Question: I am dinamically generating a layout which requires to use relative sizes, the only way I found to do it without using an external Java layout library is GridBagLayout's weightx and weighty.
At this point it has been working exactly as I need with one small exception. When I have one column containing two JPanels with a space distribution of 66.6% and 33.3% respectively and then another column with 3 JPanels using 33.3% of the space each one of them, the 33.3% of the first column is not the same as the 33.3% of the second. I need them to be perfectly aligned.
Unfortunately this is my first post and I am not able to post any pictures, I hope I won't get in trouble for doing the following:

I think I know what the problem is, inside of each JPanel I have one JLabel and since weightx and weighty's definition is "Weights are used to determine how to distribute " I guess the difference between the two 33.3%s is the fact that the second column contains one extra JLabel.
In <URL> StanislavL says that the "container asks children for their preferred size", so, I am wondering if the solution is to override JLabel's getPreferredSize method.
I am not sure how "dirty" would be to do that, I would appreciate a lot your suggestions to solve this problem.
Thanks in advance!
Diego
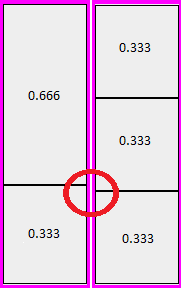
Answer: > I am wondering if the solution is to override JLabel's getPreferredSize method.
try it, except I would override the panels getPreferredSize() method, since it the the panels size that will adjust as the frame grows/shrinks.
> I am not sure how "dirty" would be to do that
overriding is preferred to using the setPreferredSize() method.
> the only way I found to do it without using an external Java layout library
Why not use an external library if it make the code easier to use and understand? <URL> was specifically designed for this purpose so you don't have to play around with sizes.